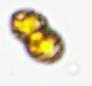
Label: Margalefidinium